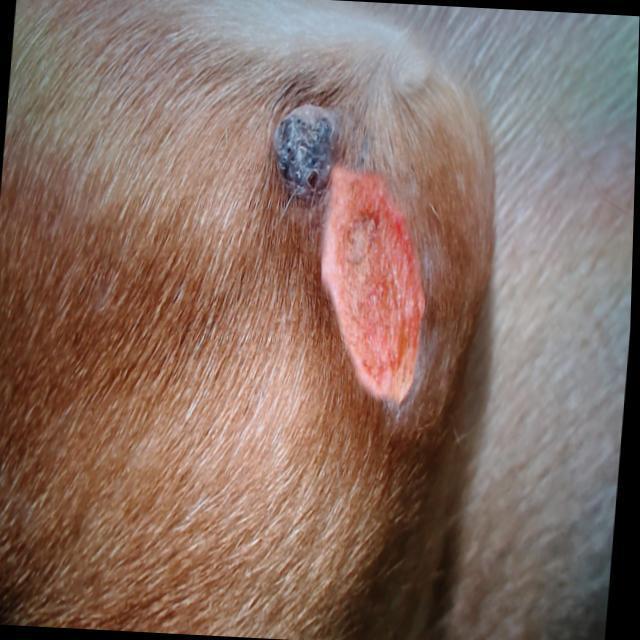
Canine ringworm (Dermatophytosis) — fungal infection caused by Microsporum or Trichophyton. Presents with circular alopecia, scaling, crusting, and broken hairs.